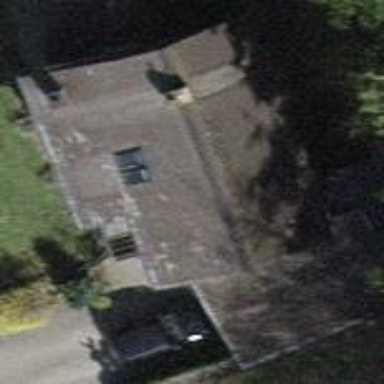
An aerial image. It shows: Detached building.